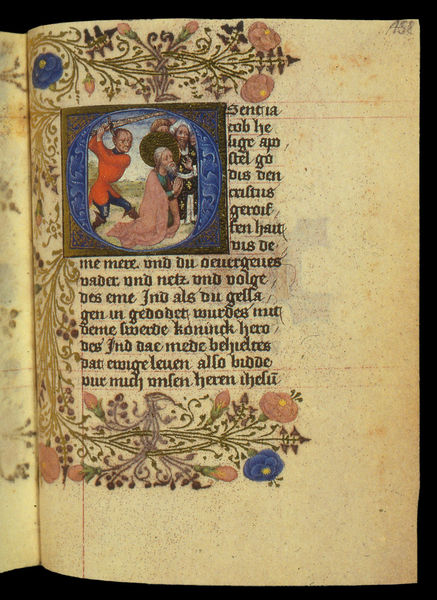
Titel: Lochner-Gebetsbuch
Künstler: Stefan Lochner
Institution: Darmstadt, Universitäts- und Landesbibliothek
Schlagwörter: blau, blätter, mann, umhang, gelb, menschen, blume, blumen, bunt, frau, männer, schmuck, zeichnung, rose, rosen, rot, malerei, ornament, alt, bart, bibel, enthauptung, köpfen, bild, gewand, gold, rechts, rosa, schrift, rand, gewalt, floral, verzierung, buch, religion, druck, schwert, säbel, text, buchstaben, initiale, ranke, buchseite, pergament, heiligenschein, kniend, mittelalter, heilige, kirchlich, turban, handschrift, latein, wörter, blai, buchmalerei, inkunabel, althochdeutsch, handgeschrieben, swert, germanisch, ot, o, deutch, 15l, 158, verzierhrung, allemanisch